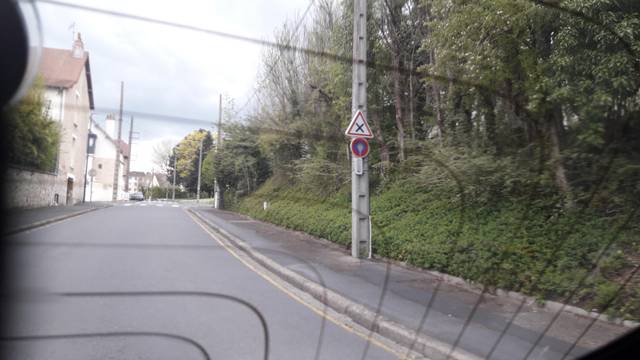
Region: France
Coordinates: 49.179, -0.3847